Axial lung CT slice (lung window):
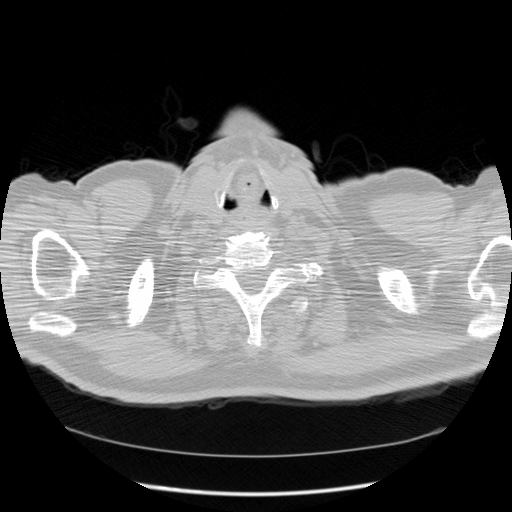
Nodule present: no